Interaction volume radius: 10 \u00c5
Interaction volume height: 15 \u00c5
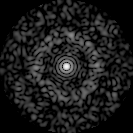
Disorder parameter: 0.8704